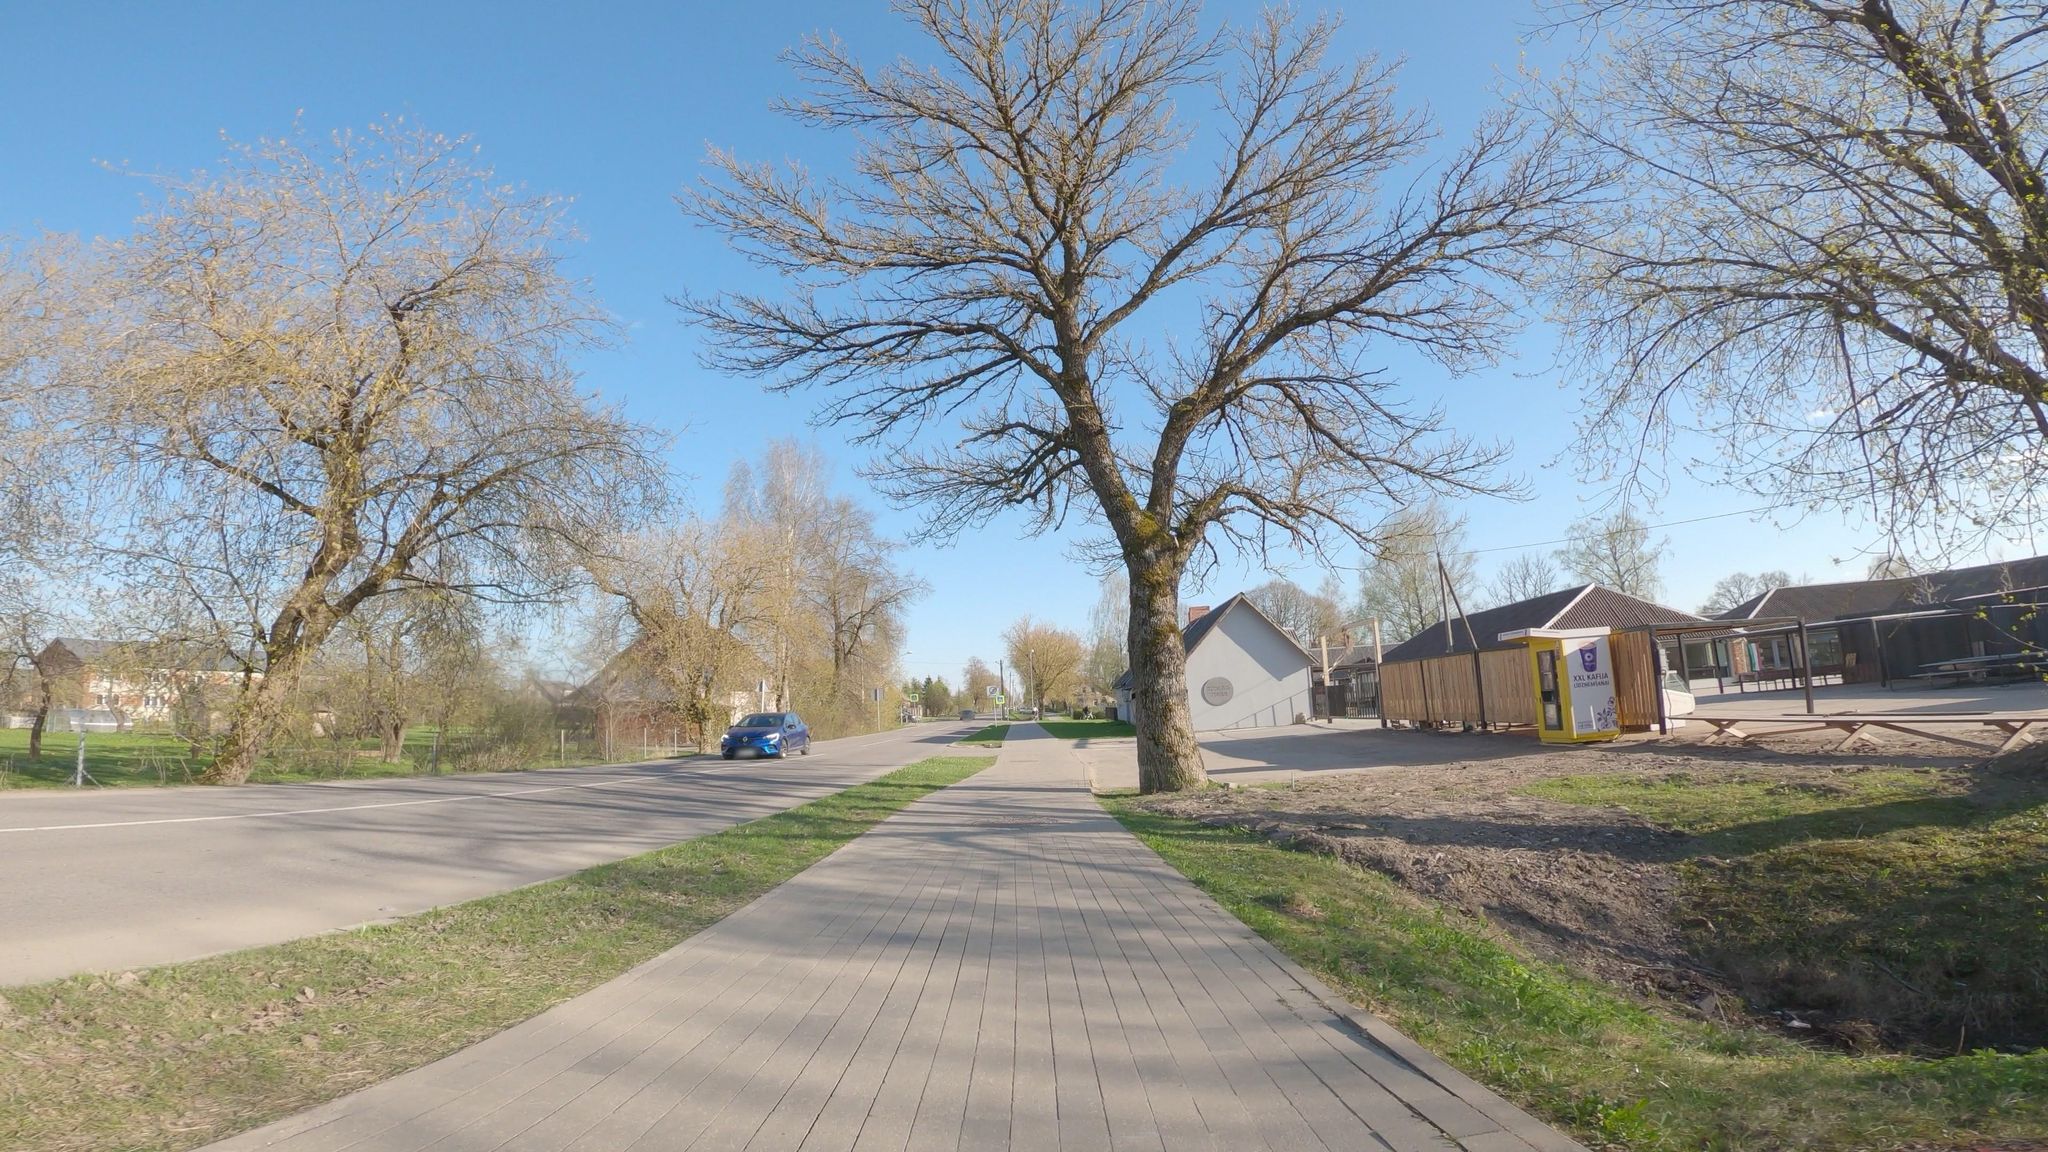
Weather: clear
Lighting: day
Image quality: good
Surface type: walking surface
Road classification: footway, path
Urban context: rural cluster
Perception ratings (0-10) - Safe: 6.71, Lively: 6.93, Beautiful: 8.61, Boring: 6.78, Depressing: 1.75, Wealthy: 8.51